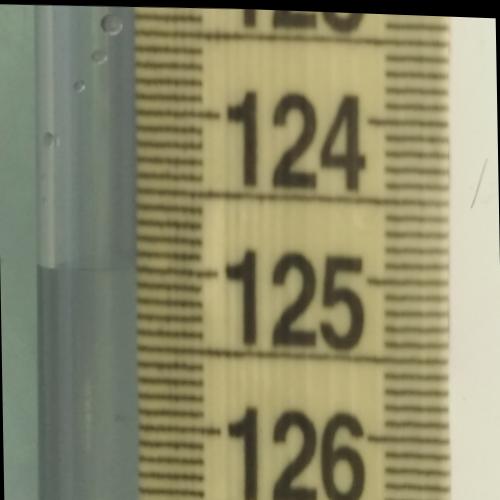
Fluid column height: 125.0 cm